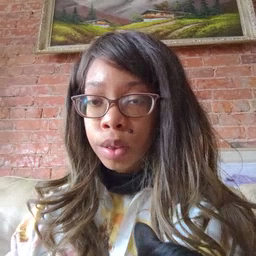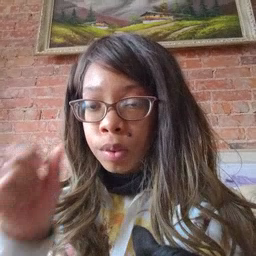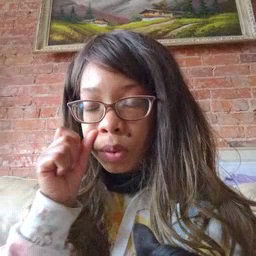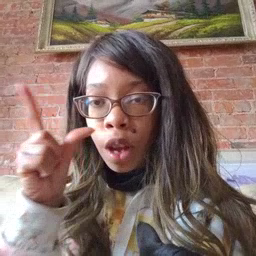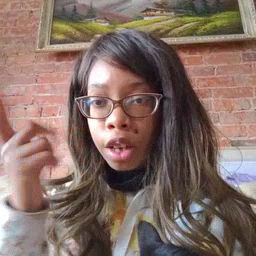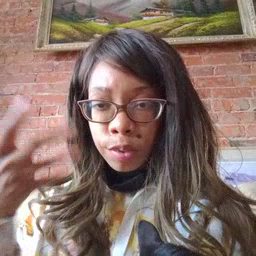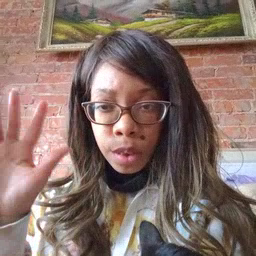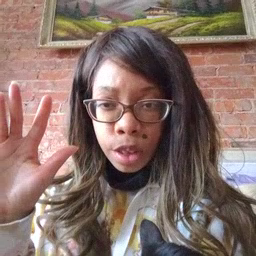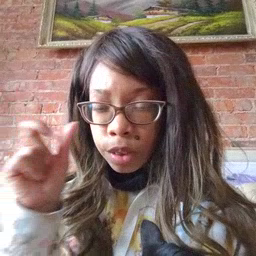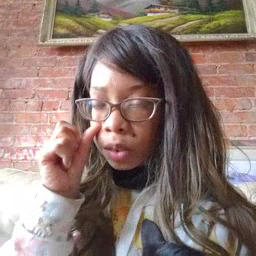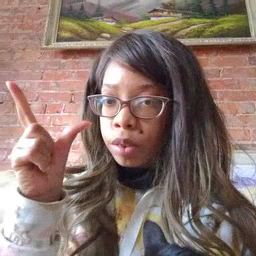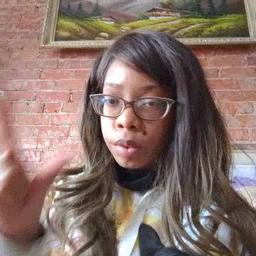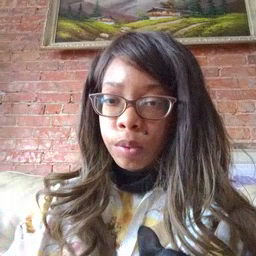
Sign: awake